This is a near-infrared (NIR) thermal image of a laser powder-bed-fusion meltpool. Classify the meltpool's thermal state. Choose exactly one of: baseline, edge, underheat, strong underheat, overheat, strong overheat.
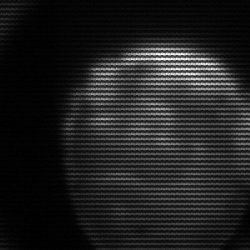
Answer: edge